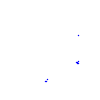
Particle: pion